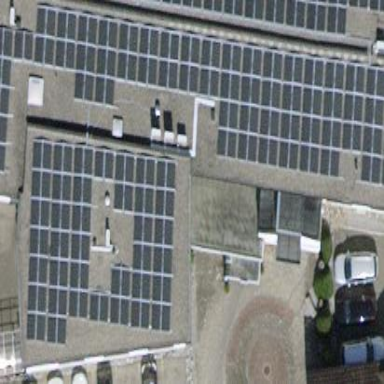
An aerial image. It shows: Solar-powered generator using photovoltaic technology. This small installation generates electricity through solar photovoltaic panels.